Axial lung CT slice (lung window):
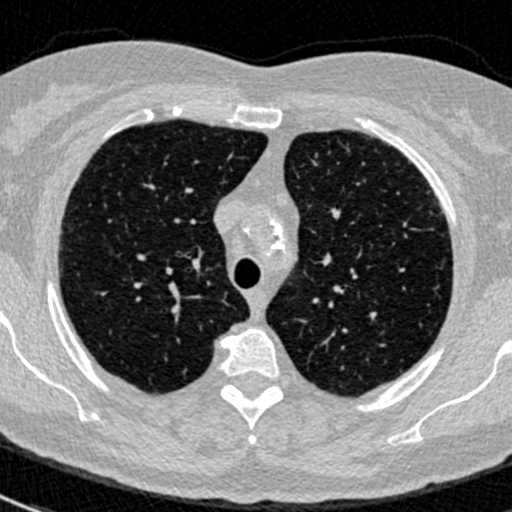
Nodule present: no